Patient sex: M
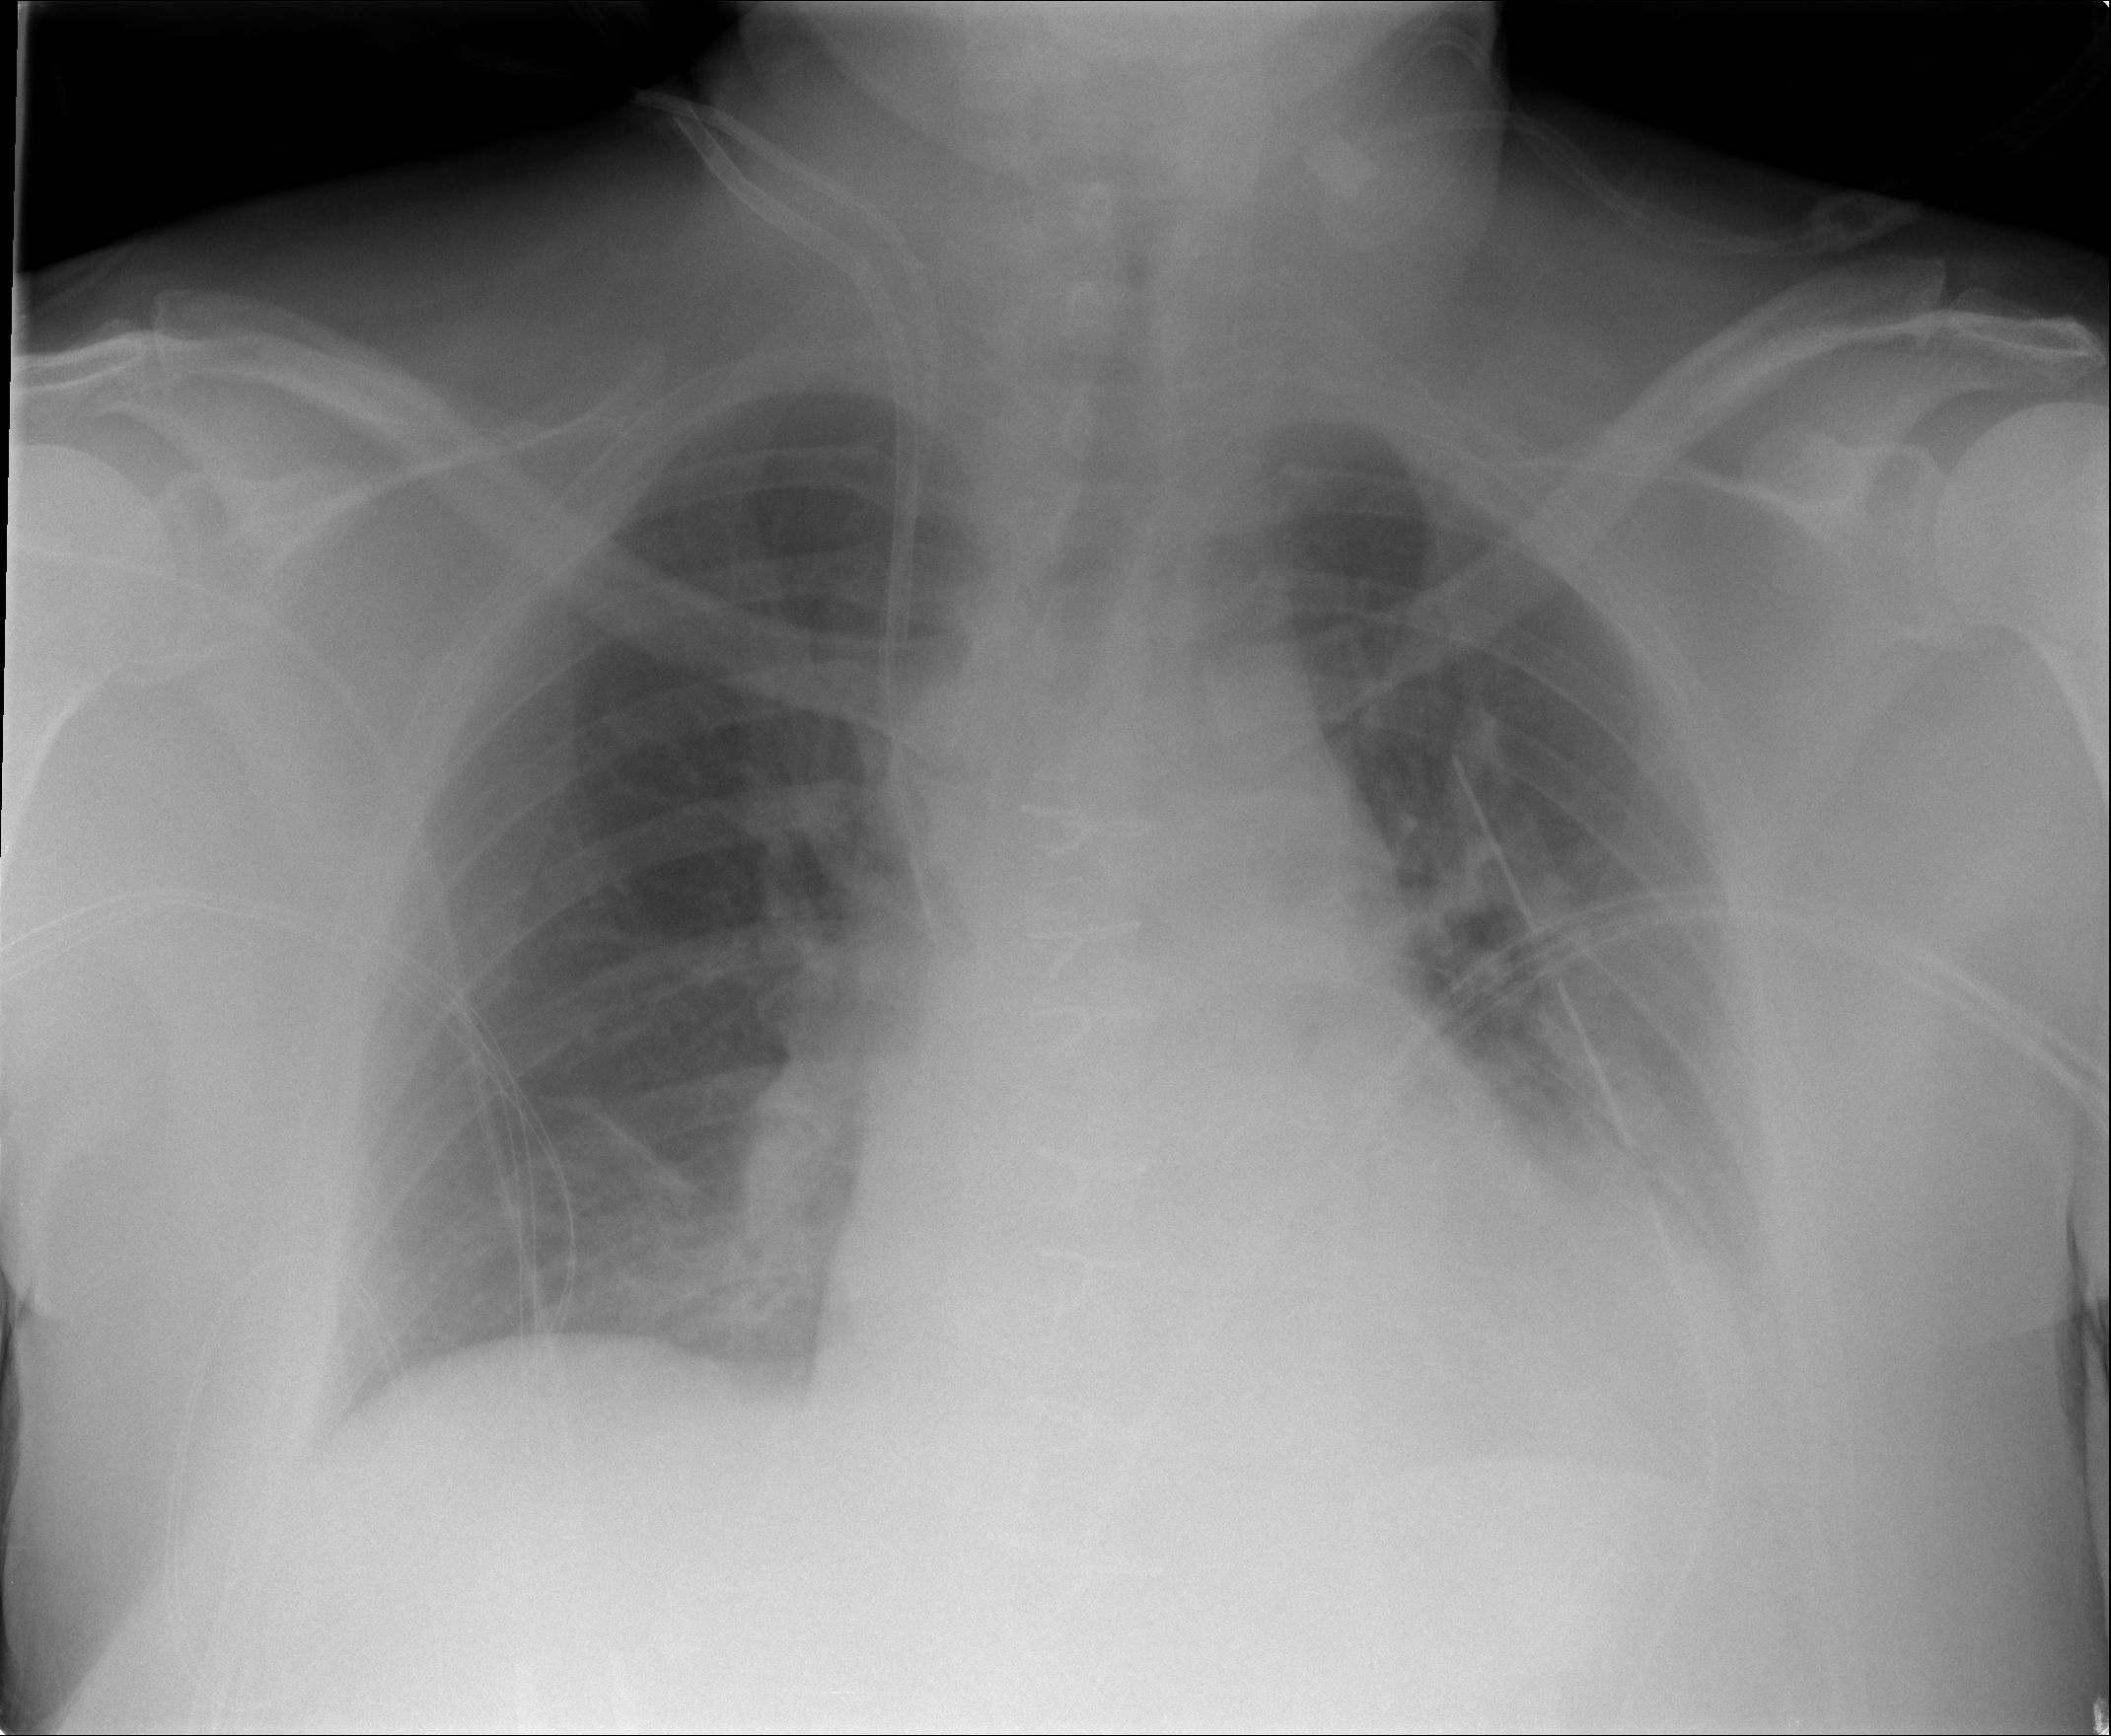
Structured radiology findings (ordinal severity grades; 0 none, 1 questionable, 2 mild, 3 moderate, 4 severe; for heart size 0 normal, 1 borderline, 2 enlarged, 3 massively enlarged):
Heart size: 0
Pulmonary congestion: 0
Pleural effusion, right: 0
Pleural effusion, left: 2
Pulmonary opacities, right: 0
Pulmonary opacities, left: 0
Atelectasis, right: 1
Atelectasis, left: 2